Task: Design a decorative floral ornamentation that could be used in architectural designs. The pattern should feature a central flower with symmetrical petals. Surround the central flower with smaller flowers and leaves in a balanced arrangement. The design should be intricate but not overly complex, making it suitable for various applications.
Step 1230:
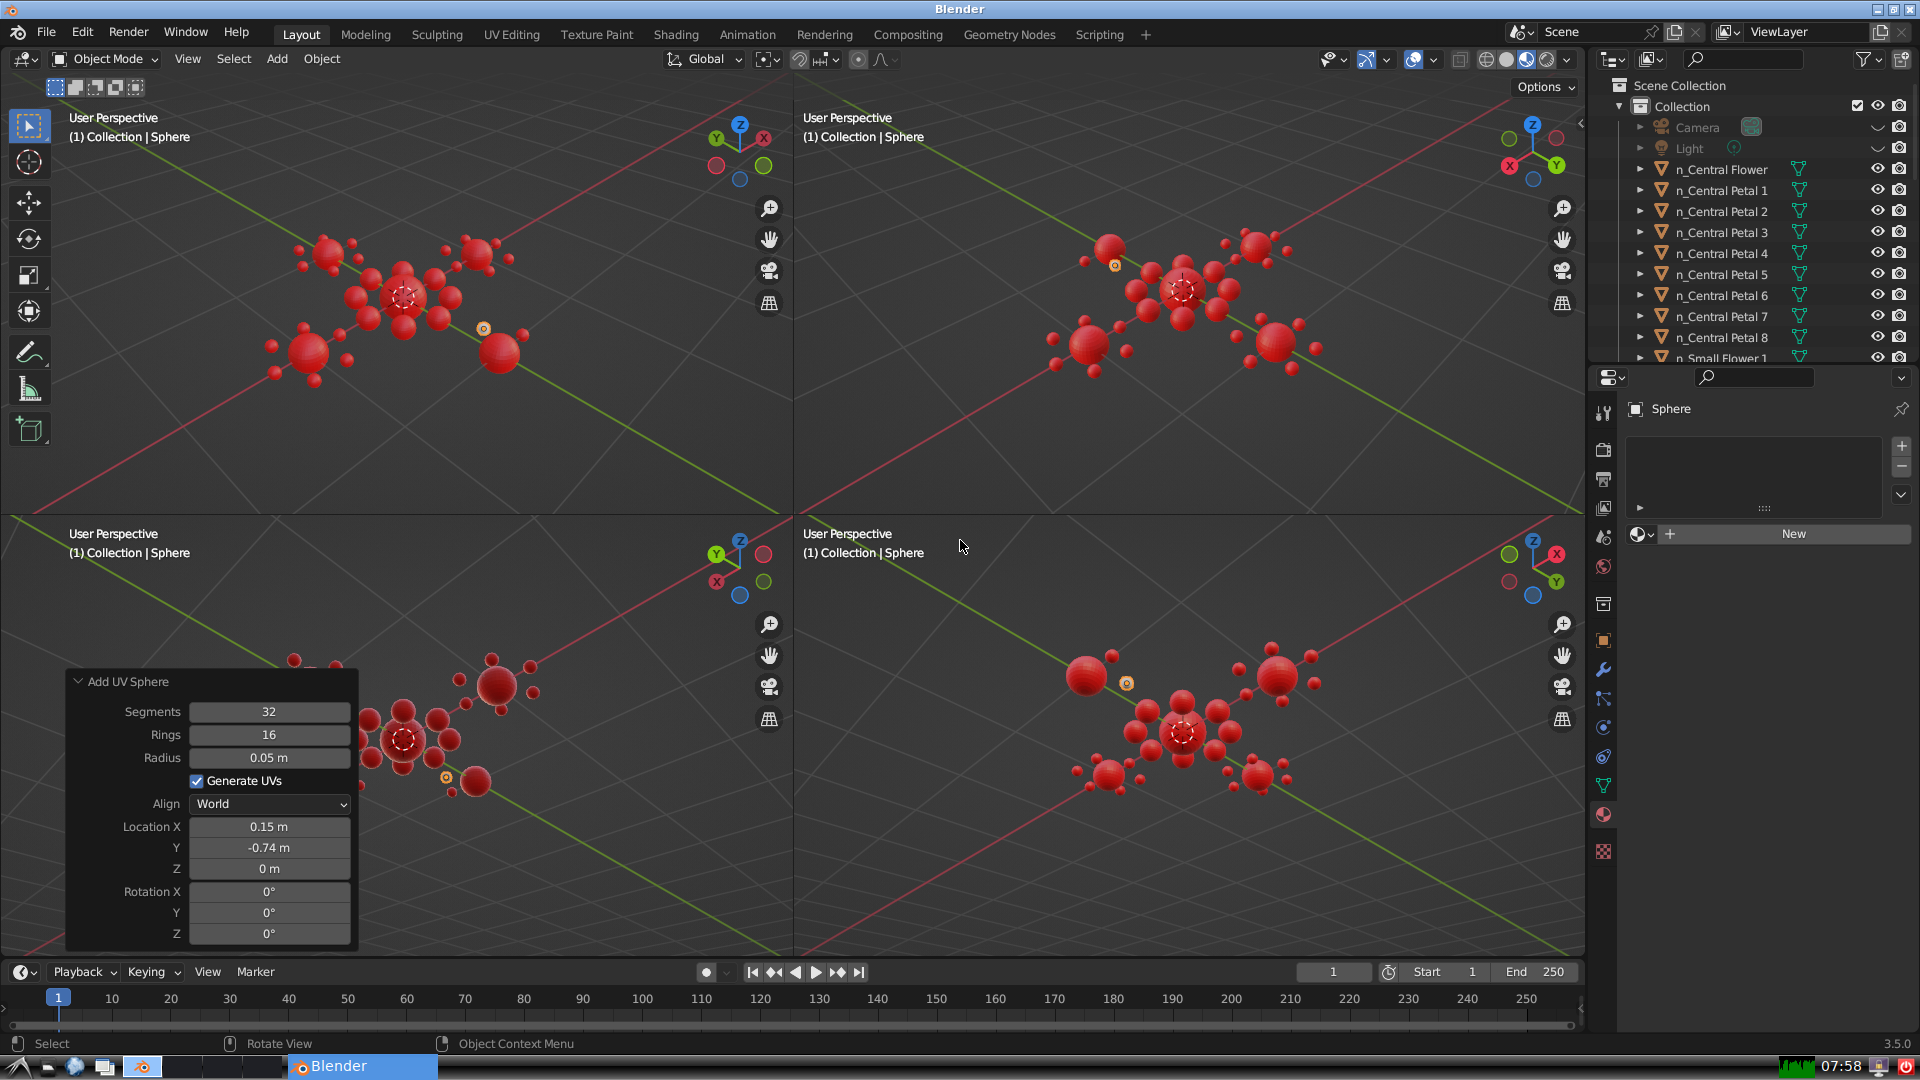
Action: {"key_press": ['Ctrl, Home']}